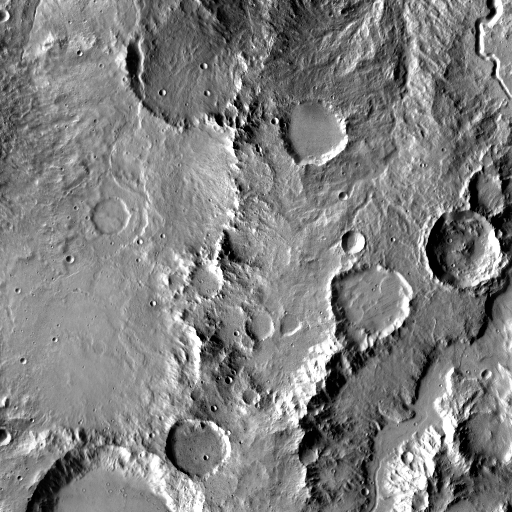
Crater classes present: Background, Other, Layered, Buried, Secondary